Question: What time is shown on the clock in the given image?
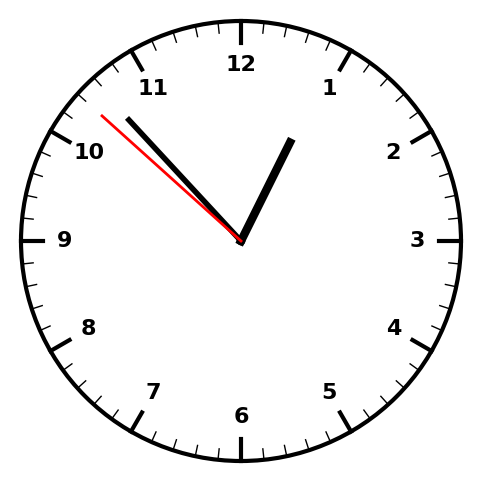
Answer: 12:52:52